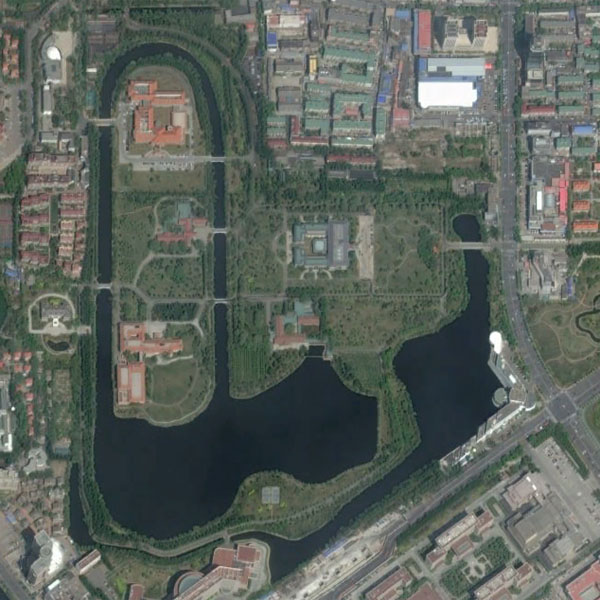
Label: Park